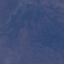
Land use / land cover: HerbaceousVegetation